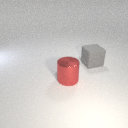
large gray rubber cube behind large red metal cylinder